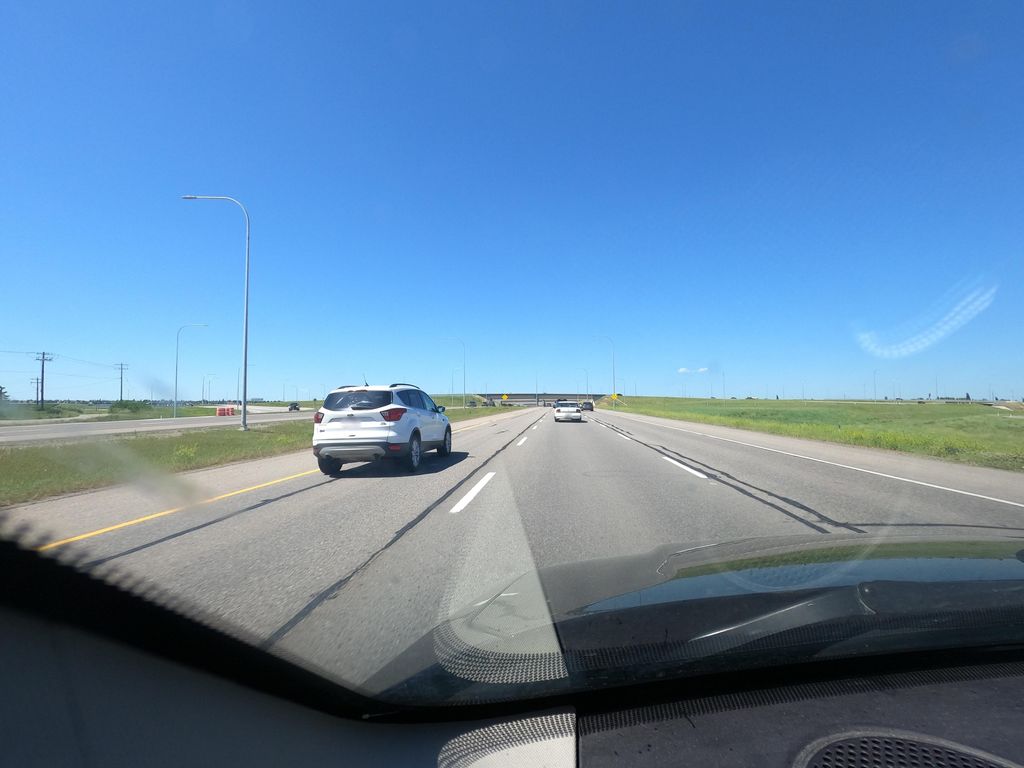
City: calgary